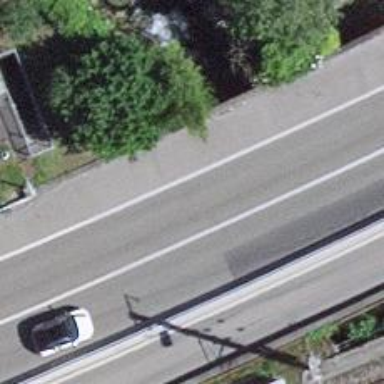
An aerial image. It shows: Trunk highway bridge with asphalt surface.